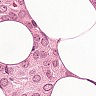
Metastatic tissue present: yes